Question: Ive read that it is very important to back up your private key(?) for your developer account, because it can not be recreated if my computer crash or I need to develop on a new computer. Ive done some googling, but I cant figure out what files it is I need to back up. Is it the profile in xcode>preferences>Accounts? or is it something in keychanin?
Below is how my keychain looks like, why do I have multiple keys?!
What files should I back up to be safe? Thank you!

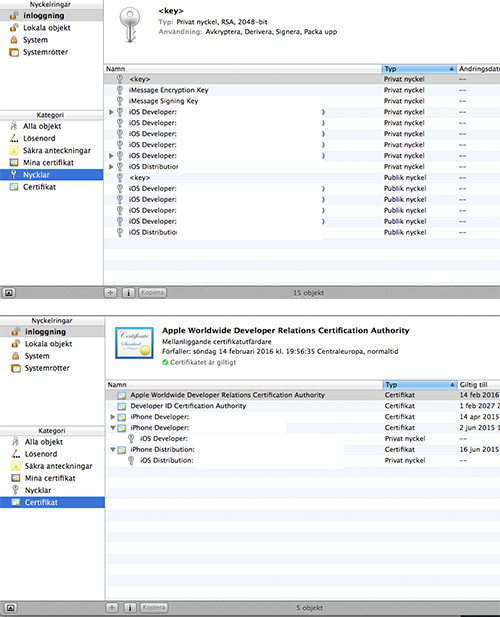
Answer: There is 2 different ways to backup your private keys.
The first one is:
If you are using Xcode 5 or Xcode 6, you can go to 'Xcode > Preferences > Accounts' and 'Export accounts...'. This will exports all your information:
- - -
Then you can save the generated file where you want. To use this backup, go to 'Xcode > Preferences > Accounts' and 'Import accounts...' and select your backup file.
This is the simplest way.
---
The second way is:
If you want to only save a specific certificate with its associated , you can go to 'Keychain > Certificates' then expand the certificate you want to export to see its private key below, select both the certificate and the private key, right click and then 'Export 2 items'. Choose the '.p12' file format. The file created can be imported again simply by open it, it will launch 'Keychain'to store your certificate and its private key again.
PS: for your keys in your keychain, they are related to one or more files and are used to encrypt/decrypt them.